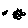
Label: sun